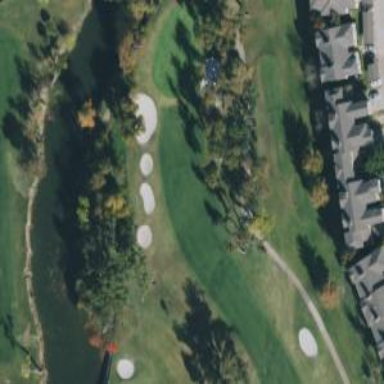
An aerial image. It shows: Golf cartpath that is also road path.